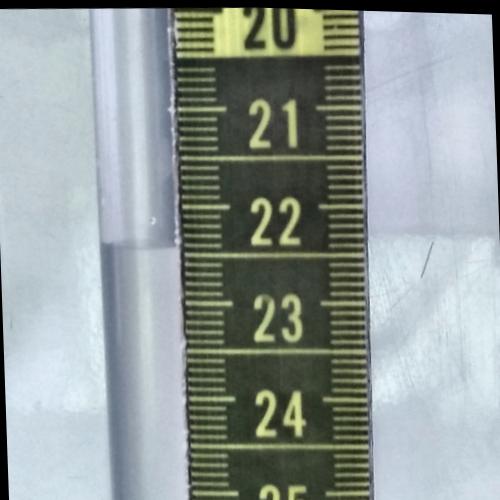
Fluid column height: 22.4 cm